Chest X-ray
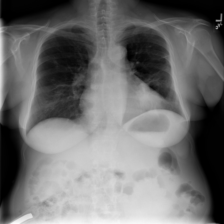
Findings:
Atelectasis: negative
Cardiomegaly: negative
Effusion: negative
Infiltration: negative
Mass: positive
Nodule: negative
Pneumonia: negative
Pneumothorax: negative
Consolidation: negative
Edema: negative
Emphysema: negative
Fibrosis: negative
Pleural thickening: negative
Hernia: negative